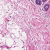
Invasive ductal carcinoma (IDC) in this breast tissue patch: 0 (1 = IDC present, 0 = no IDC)